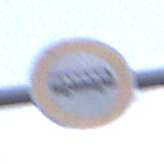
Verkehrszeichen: VerbotKraftomnibusse
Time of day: SunriseSunset
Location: Outdoor (Urban)
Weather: PartlyCloudy
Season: NotSpecified
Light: Natural